Question: There are
- - -
The models has_and_belongs_to_many each other.
I can add a relationship with '@user.schedules << @schedule' in the controller.
How can I get access to the join-table 'users_schedules' ?
I want to show the users which has_and_belongs_to_many schedules:
I thought about something like this: 'schedules.users_belongs_to'. As you can see in the view-code below.
(There is an example I want to add)
'''
<table class="table table-hover">
<tbody>
<% @user_schedules_date.sort.each do |date_time, schedules| %>
<tr class="thead success">
<th colspan="4" scope="col"><p><%= date_time.strftime("%A, %d.%m.%Y") %></p></th>
</tr>
<% for schedule in schedules %>
<tr>
<th scope="row"><p><%= schedule.titel %></p></th>
<td><p><%= schedules.users_belongs_to #ALL USERS WHO ARE BINDED TO THIS SCHEDULE# %></p></td>
<td><p><%= schedule.date_time.strftime("%H:%M:%S") %></p></td>
<td><p><%= schedule.location %></p></td>
<td>
<p>
<%= link_to 'Bearbeiten', {:controller => 'schedule', :action => 'edit', :id => schedule.id} %>
oder
<%= link_to 'loschen', {:controller => 'schedule', :action => 'delete', :id => schedule.id} %>
</p>
</td>
</tr>
<% end %>
<% end %>
</tbody>
</table>
'''
In the controller I tried the following, but I don't know how to replace/fit the placeholder '(:email)'.
'''
class WelcomeController < ApplicationController
def index
if(current_user)
@user_schedules = current_user.schedules
@user_schedules_date = @user_schedules.order(:date_time).group_by { |sched| sched.date_time.beginning_of_day }
@users_schedules_shared = User.find_by(:email) #HERE I NEED THE USER WHICH BELONGS_TO THIS SCHEDULE
end
end
end
'''
I hope you can understand my problem.
---
I gather all the data in the controller:
'''
class WelcomeController < ApplicationController
def index
if(current_user)
@user_schedules = current_user.schedules
@user_schedules_date = @user_schedules.order(:date_time).group_by { |sched| sched.date_time.beginning_of_day }
@users_all = User.includes(user_schedules: :schedules)
end
end
end
'''
and edit the view as the following:
'''
<% @users_all.each do |user| %>
<% user.name %>
<% end %>
'''
But I get the following error:
'Association named 'user_schedules' was not found on User; perhaps you misspelled it?'
I red <URL>, as said, but I dont understand it.
'@users_all = User.includes(user_schedules: :schedules)' <- returns an array ?!?? (If I understood it correctly)
So I need each array-item.name to show the Users name??
Can anyone tell me what I am doing wrong?

1. users
2. schedules_users (join-table with fk)
3. schedules
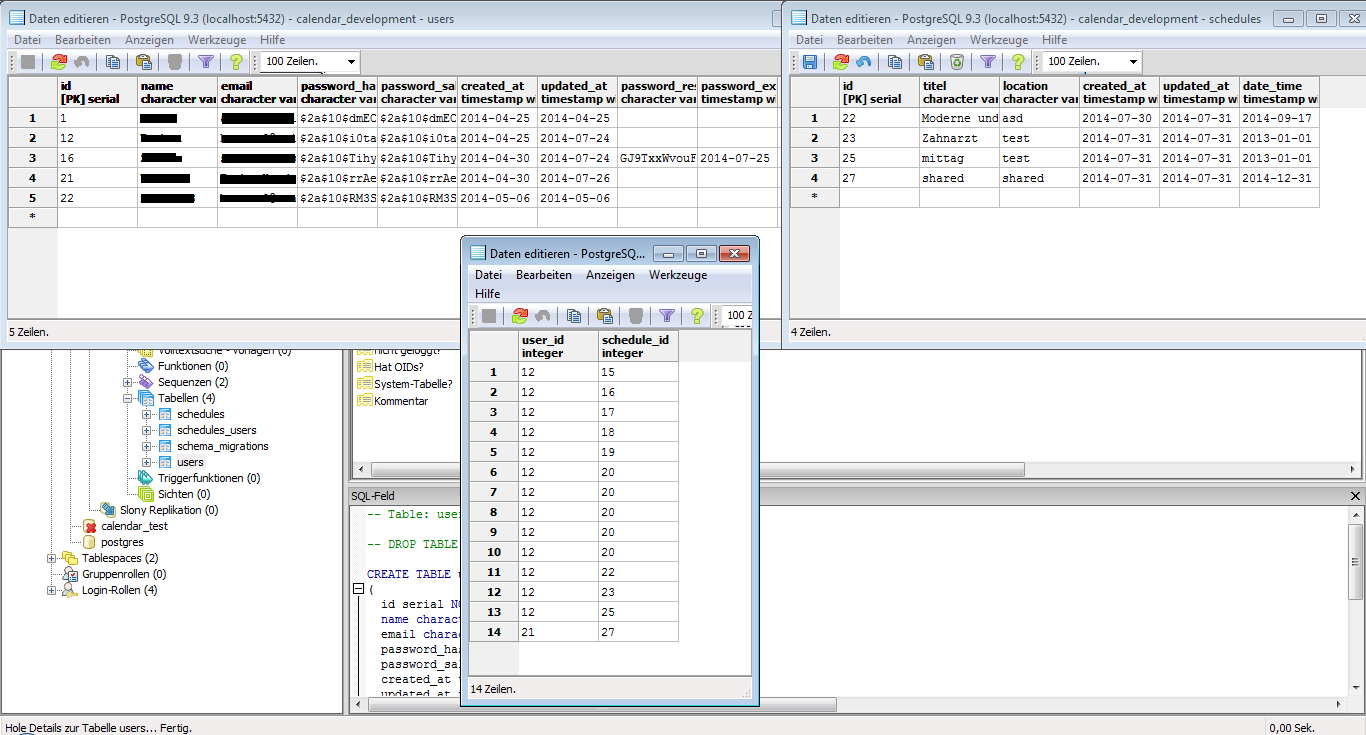
Answer: > 'has_and_belongs_to_many'
This will use something called a 'many-to-many' relationship - meaning that if you access the associated data through a model - you'll have an appended attribute / method to capture them.
So what you'd do is the following:
'''
#app/models/schedule.rb
Class Schedule < ActiveRecord::Base
has_and_belongs_to_many :users
end
#app/models/user.rb
Class User < ActiveRecord::Base
has_and_belongs_to_many :schedules
end
'''
This will append a 'collection' to each of these model objects, allowing you to call the collection as required:
'''
@schedules = Schedule.all
@schedules.each do |schedule|
schedule.users #-> outputs a collection
schedule.users.each do |user|
user.name
end
end
'''
Using 'includes' with Rails is actually quite a bad thing, considering you can call ActiveRecord associations to do the heavy-lifting for you
--
<URL>
Simply, you access the 'has_and_belongs_to_many' table directly, as it has no <URL> in place.

Rails basically uses the 'relational database' infrastructure (through 'ActiveRecord') to access the associative data. This means that if you're using this particular type of table, you'll just be able to access the <URL> it provisions:
'''
#app/models/user.rb
Class User < ActiveRecord::Base
has_and_belongs_to_many :schedules
end
#app/models/schedule.rb
Class Schedule < ActiveRecord::Base
has_and_belongs_to_many :users
end
'''
This will allow you to access:
'''
@user = User.find 1
@user.schedules #-> shows schedules collection. You will have to loop through this
'''